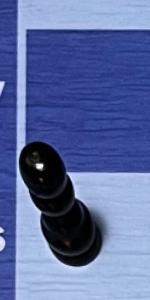
Label: Pawn_Black